Question: For some reason, Google Chrome is not returning DOM results when more than one element is requested.
For example, 'document.getElementById()' and 'document.querySelector()' work, but 'document.querySelectorAll()', 'document.getElementsByTagName()', and 'document.getElementsByClassName()' do not work.
Below is a screenshot of the JavaScript console I was using to test the page. Additionally, the page works flawlessly in Safari, and these problems do not persist there.

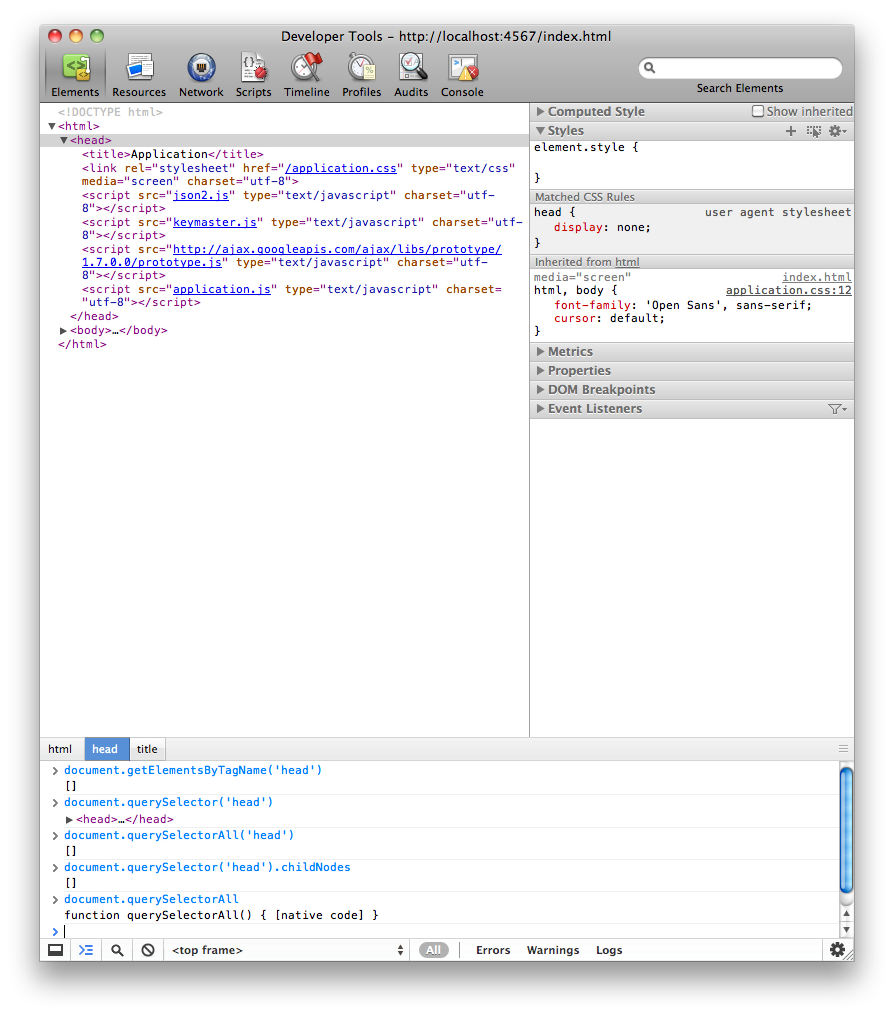
Answer: I have discovered that the problem was in the display of the arrays in the JavaScript console, not their actual values. This issue is documented here: <URL>